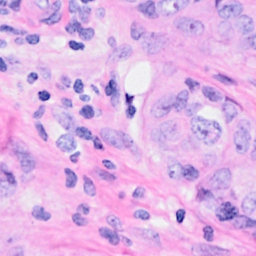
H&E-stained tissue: Breast